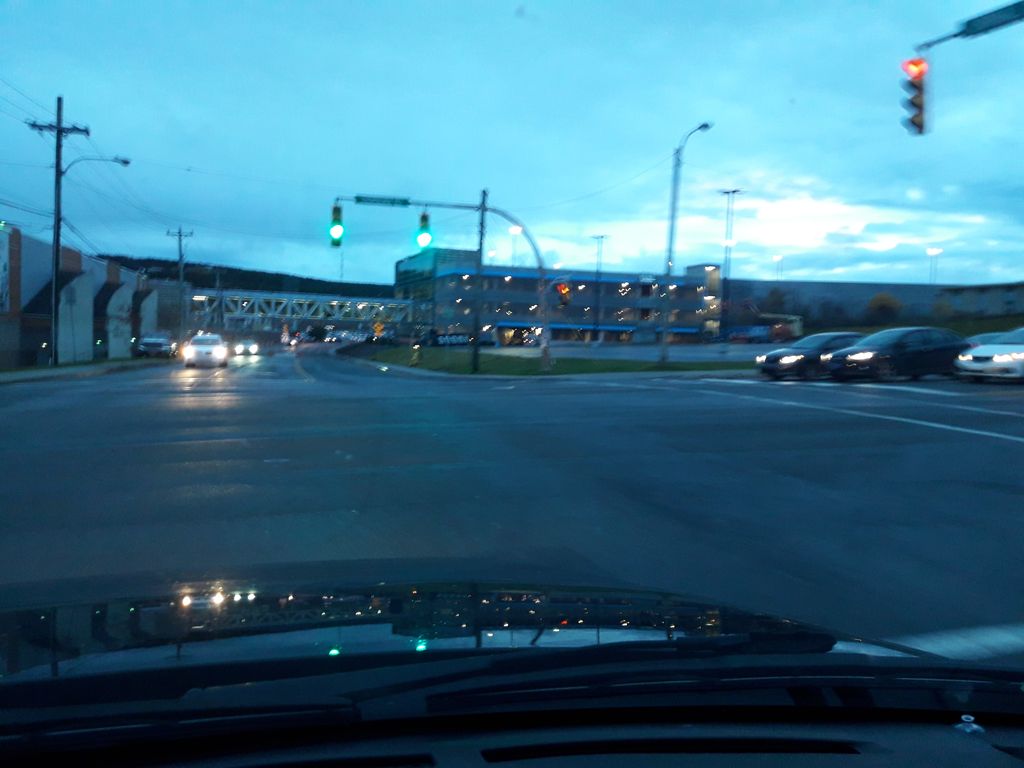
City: st_johns